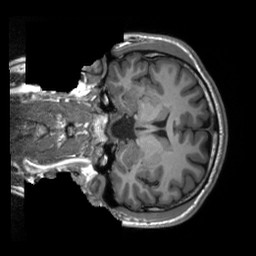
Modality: T1w
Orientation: coronal
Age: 26
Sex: male
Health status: healthy
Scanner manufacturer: siemens
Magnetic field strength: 3 T
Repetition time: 2.3 s
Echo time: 0.00229 s